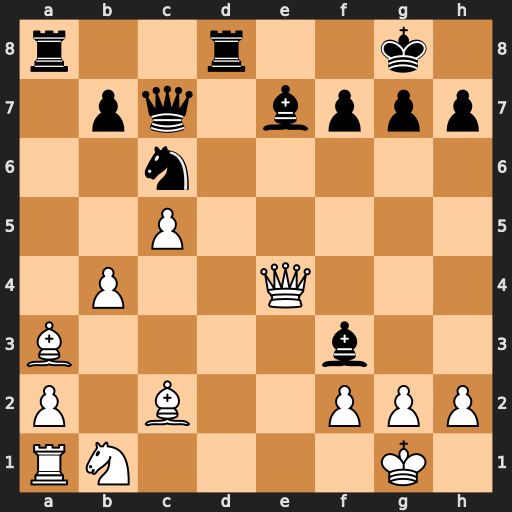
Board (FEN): r2r2k1/1pq1bppp/2n5/2P5/1P2Q3/B4b2/P1B2PPP/RN4K1
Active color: w
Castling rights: -
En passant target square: -
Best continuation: Qxh7+ Kf8 Qh8#